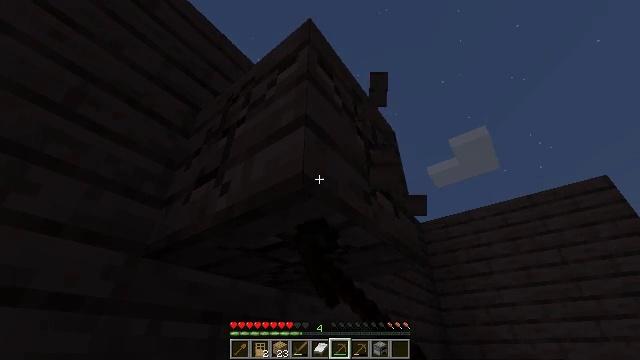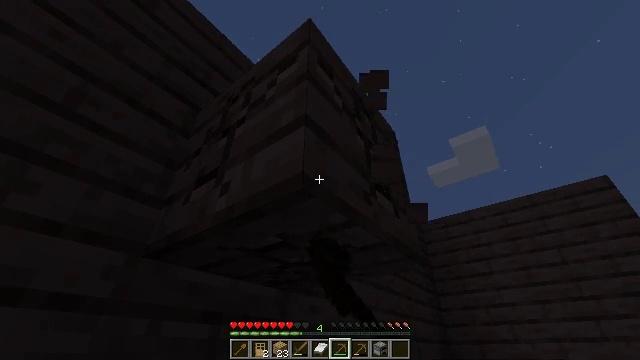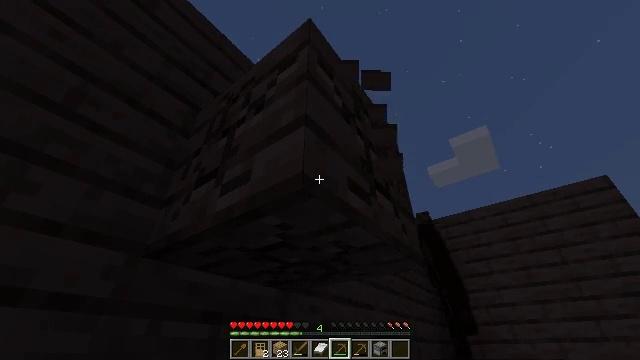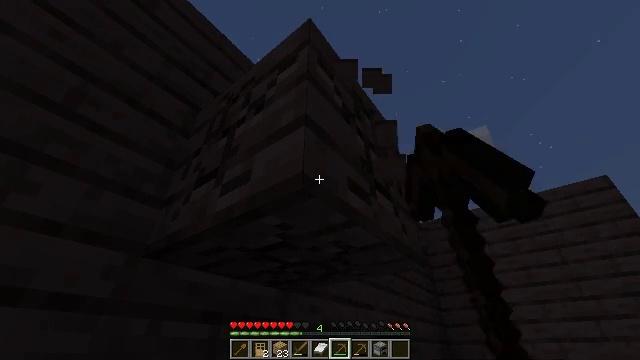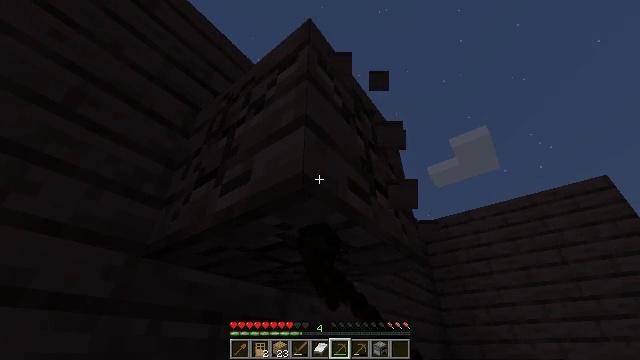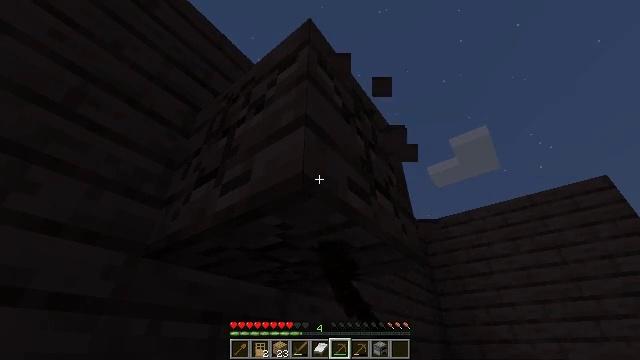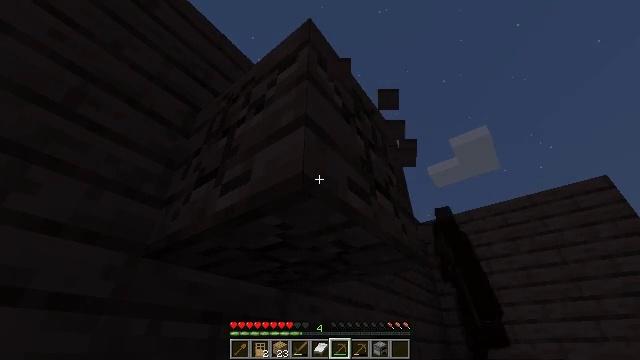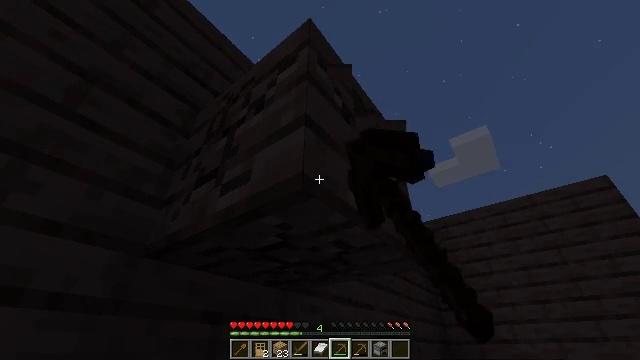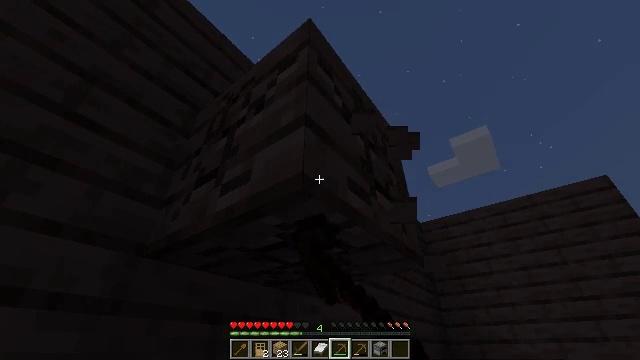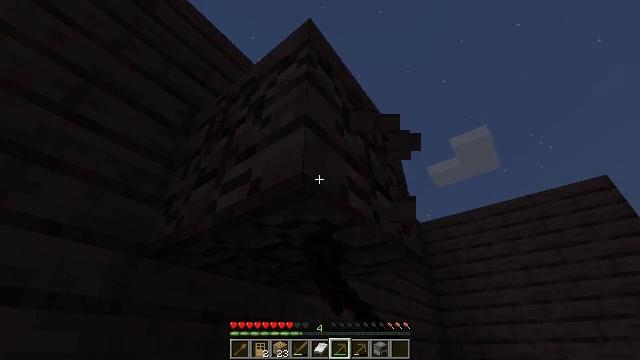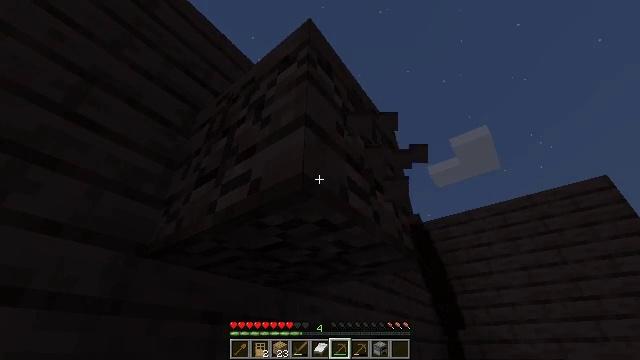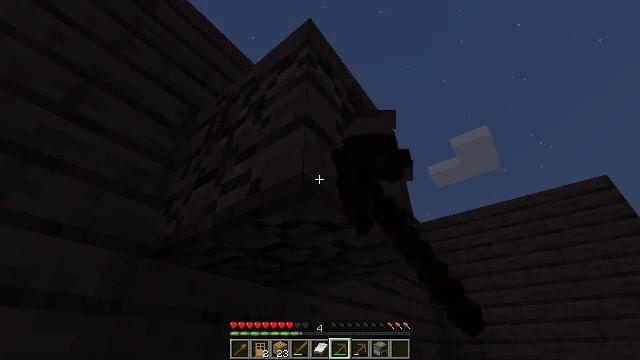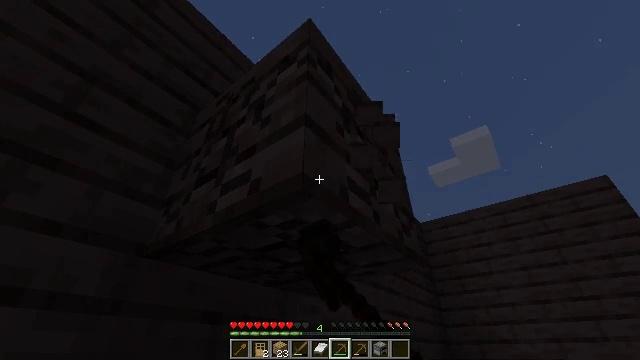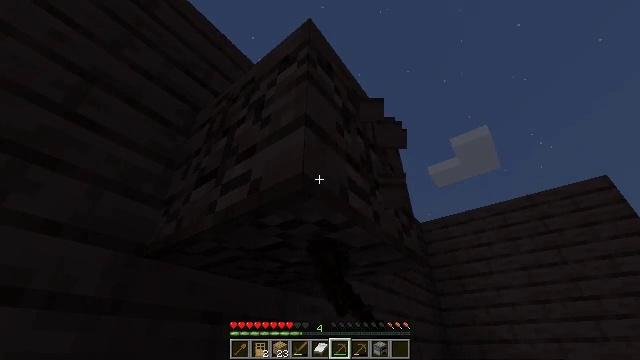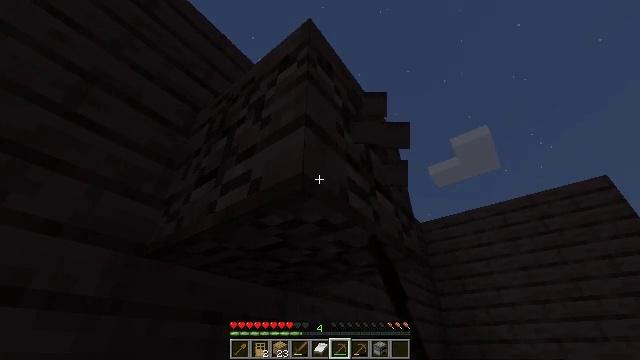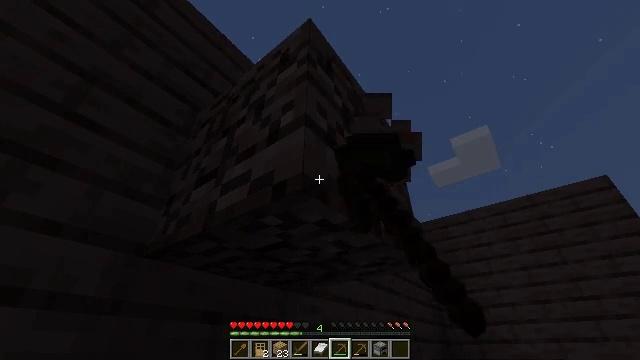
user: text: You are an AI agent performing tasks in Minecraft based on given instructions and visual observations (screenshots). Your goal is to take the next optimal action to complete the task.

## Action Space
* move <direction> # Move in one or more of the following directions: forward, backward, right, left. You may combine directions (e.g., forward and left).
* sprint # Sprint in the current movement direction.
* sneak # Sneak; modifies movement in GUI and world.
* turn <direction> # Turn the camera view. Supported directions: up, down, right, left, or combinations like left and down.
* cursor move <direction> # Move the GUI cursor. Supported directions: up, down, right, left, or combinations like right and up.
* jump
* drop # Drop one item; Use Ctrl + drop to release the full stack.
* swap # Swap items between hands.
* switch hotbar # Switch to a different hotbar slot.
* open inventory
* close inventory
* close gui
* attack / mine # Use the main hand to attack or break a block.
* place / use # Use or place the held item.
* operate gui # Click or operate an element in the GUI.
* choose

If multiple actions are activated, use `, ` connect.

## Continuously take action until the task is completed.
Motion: motion action
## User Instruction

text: Attack the oak planks to recycle it.
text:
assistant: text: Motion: attack / mine
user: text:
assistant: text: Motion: attack / mine
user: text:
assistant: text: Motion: attack / mine
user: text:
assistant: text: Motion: attack / mine
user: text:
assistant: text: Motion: attack / mine
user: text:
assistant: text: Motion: attack / mine
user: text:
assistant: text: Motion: attack / mine
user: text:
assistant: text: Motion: attack / mine
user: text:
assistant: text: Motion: attack / mine
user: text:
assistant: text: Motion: attack / mine
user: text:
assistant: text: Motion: attack / mine
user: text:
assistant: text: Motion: attack / mine
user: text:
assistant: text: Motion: attack / mine
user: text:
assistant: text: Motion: attack / mine
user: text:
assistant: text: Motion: attack / mine
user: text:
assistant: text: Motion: attack / mine
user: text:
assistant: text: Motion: attack / mine
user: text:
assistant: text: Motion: attack / mine
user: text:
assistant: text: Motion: attack / mine
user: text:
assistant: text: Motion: attack / mine
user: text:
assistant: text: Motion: attack / mine
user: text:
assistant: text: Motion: attack / mine
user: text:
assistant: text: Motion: attack / mine
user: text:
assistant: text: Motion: attack / mine
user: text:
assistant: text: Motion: attack / mine
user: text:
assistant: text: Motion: attack / mine
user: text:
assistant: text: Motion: attack / mine
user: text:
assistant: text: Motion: attack / mine
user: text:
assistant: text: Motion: attack / mine
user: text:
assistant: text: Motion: attack / mine